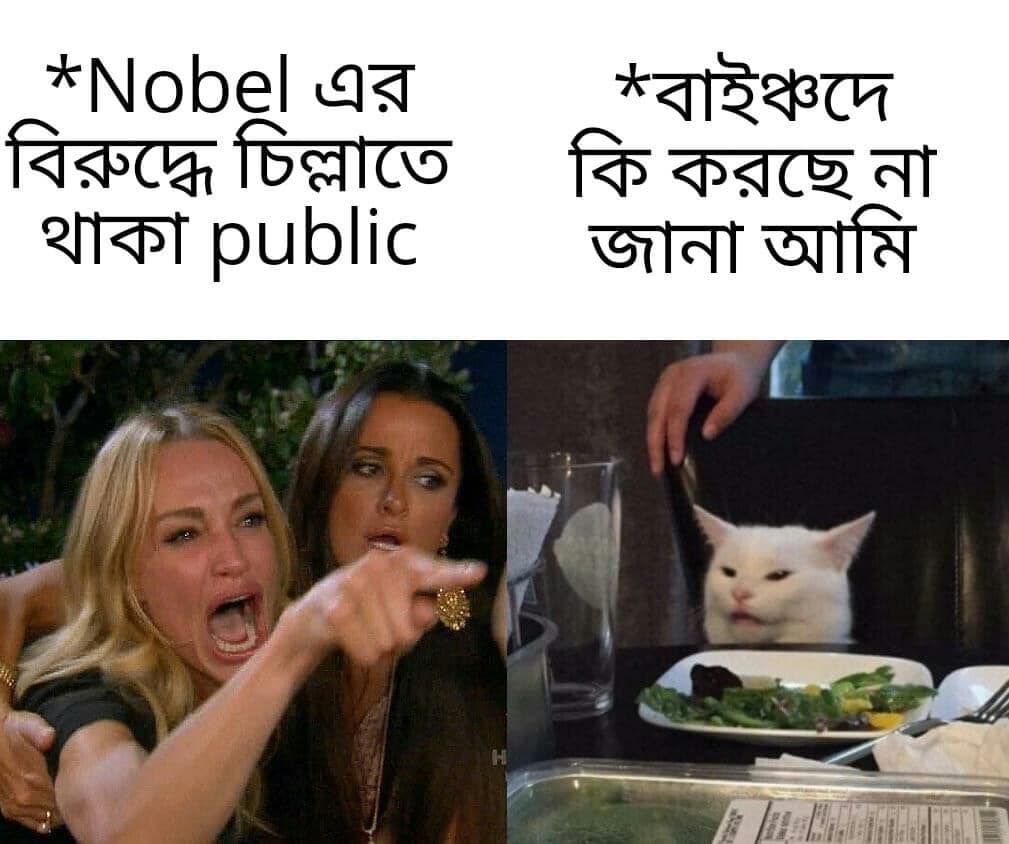
Text: *Nobel এর বিরুদ্ধে চিল্লাতে থাকা Public    *বাইঞ্চোদ কি করছে না জানা আমি
Label: Hate
Hate category: Personal Offence
Targeted group: Individual